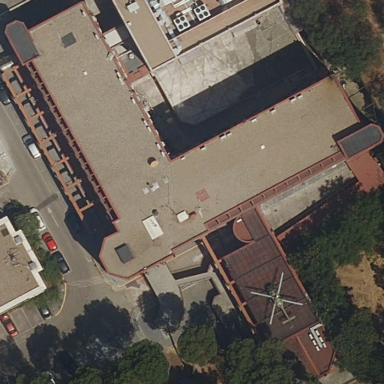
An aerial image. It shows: University building.